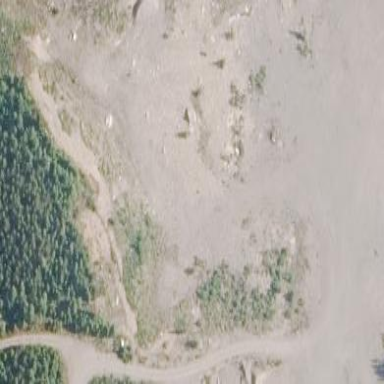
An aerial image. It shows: Quarry area where gravel is extracted.